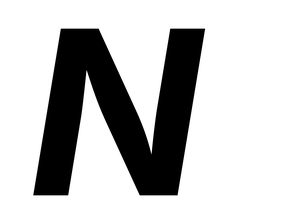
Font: Inter-Italic_Bold_Italic